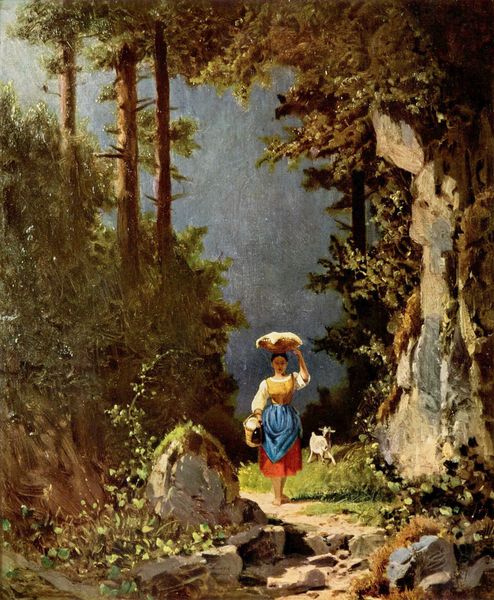
Titel: Mädchen mit Ziege
Künstler: Carl Spitzweg
Standort: Schweinfurt
Institution: Sammlung Georg Schäfer
Schlagwörter: baum, berg, blau, dunkel, felsen, gemälde, gestein, himmel, kopf, laub, schatten, weiß, bäume, gelb, grün, landschaft, mädchen, ocker, wäsche, braun, frau, grau, kleid, licht, strasse, gras, hund, rot, tuch, weg, wiese, rock, schale, schüssel, stein, steine, tragen, öl, baumstamm, erde, natur, pfad, sonne, boden, klassizismus, pflanzen, wald, sack, krug, ranken, schürze, magd, sommer, italien, naturalismus, bäuerin, körbe, last, berge, fels, felswand, gebirge, hang, alm, schlucht, romantik, tannen, korb, klippe, barfuss, spitzweg, moos, lichtung, milch, tanne, tasche, biedermeier, efeu, kiefer, sonnenschein, fichten, felsvorsprung, eimer, waldweg, ziege, mächen, bergweg, sennerin, korm, trägerin, baumstämmer, geiß, pfand, blaue schürze, gestüpp